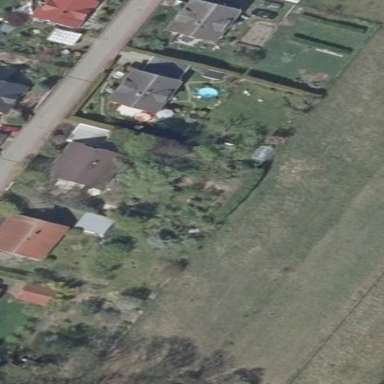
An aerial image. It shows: Garden that is leisure land.